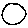
Label: circle